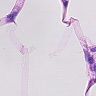
Metastatic tissue present: no